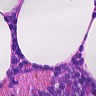
Metastatic tissue present: no